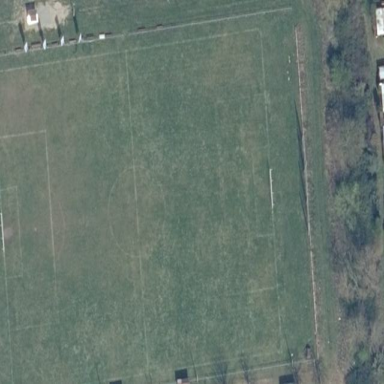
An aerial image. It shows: Soccer pitch designated for leisure and sports activities.